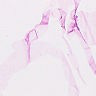
Metastatic tissue present: no